Field crop: tomato
Growth stage: 2
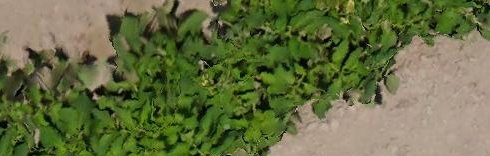
Species: tomato